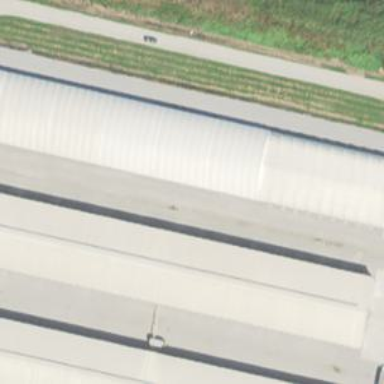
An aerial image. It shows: Poultry house.